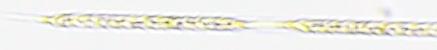
Label: Rhizosolenia